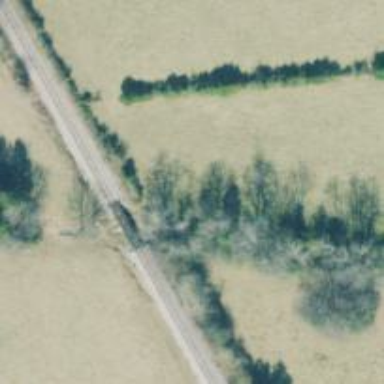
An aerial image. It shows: Railway bridge.